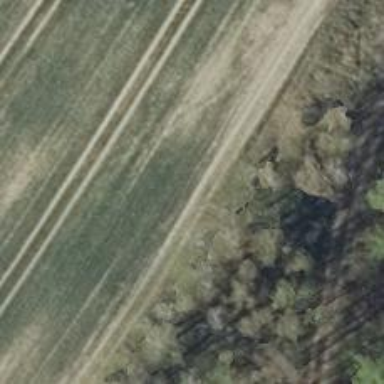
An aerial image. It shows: Dirt track road with grade 4 track type.